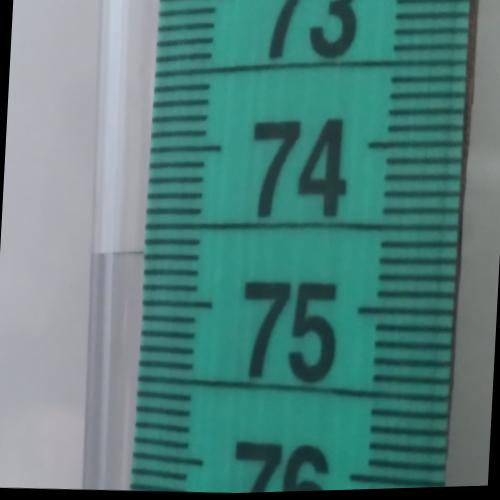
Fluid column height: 74.7 cm